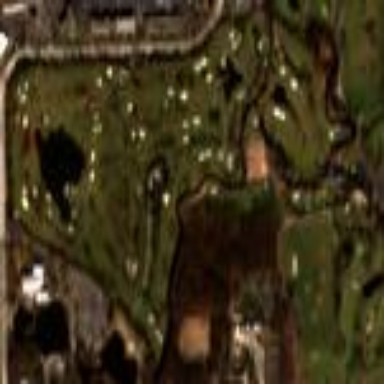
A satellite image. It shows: Golf course.